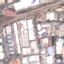
Land use / land cover class: Industrial